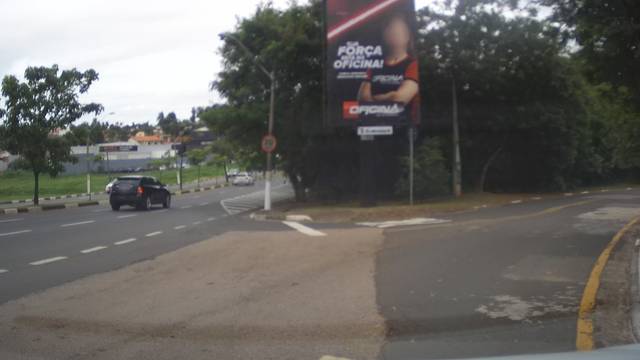
Region: Brazil
Coordinates: -22.905, -47.034